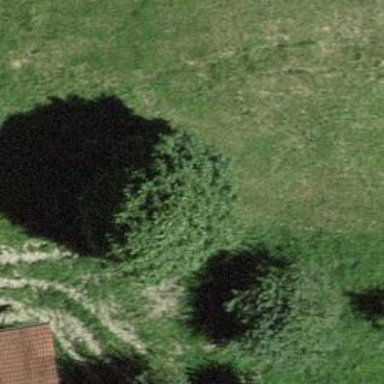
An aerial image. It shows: Beautiful tree in nature.